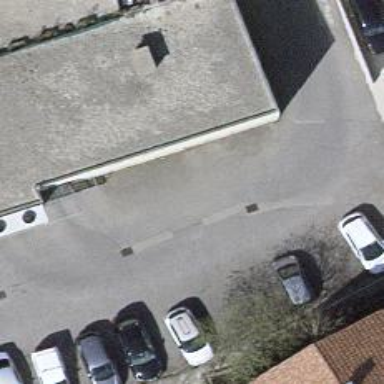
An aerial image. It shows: Rooftop parking entrance.